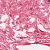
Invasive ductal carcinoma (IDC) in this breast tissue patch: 0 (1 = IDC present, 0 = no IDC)